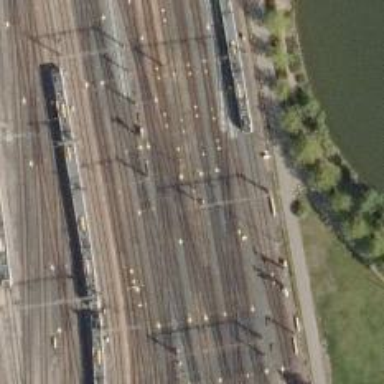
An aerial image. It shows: Railway signal.